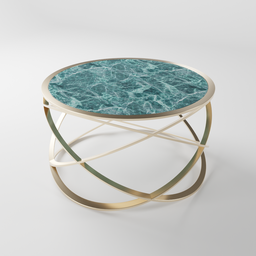
Label: furniture